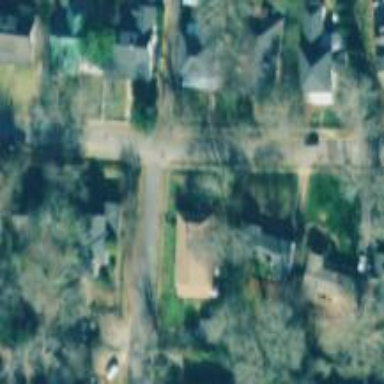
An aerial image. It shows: Residential road with separate sidewalk.